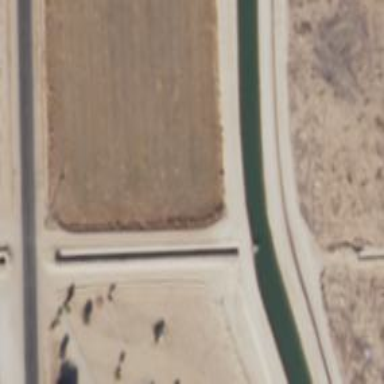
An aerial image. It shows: Canal.